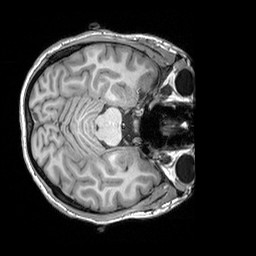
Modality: T1w
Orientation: axial
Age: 30
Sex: female
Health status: healthy
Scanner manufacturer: siemens
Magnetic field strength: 3 T
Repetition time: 2.3 s
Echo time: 0.00303 s